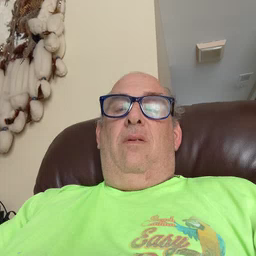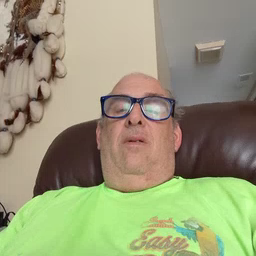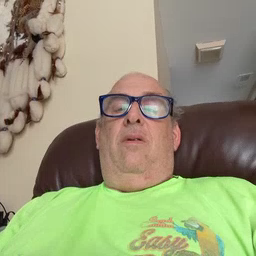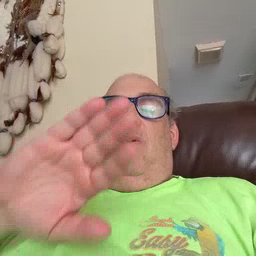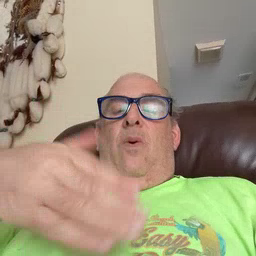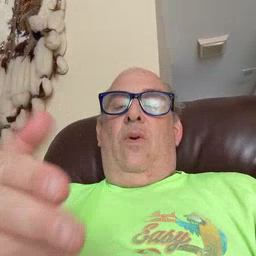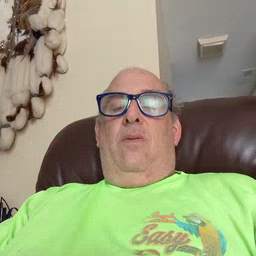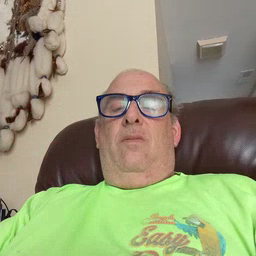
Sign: all